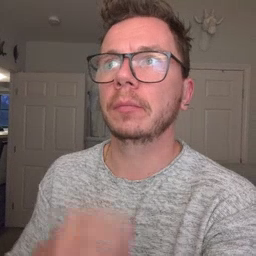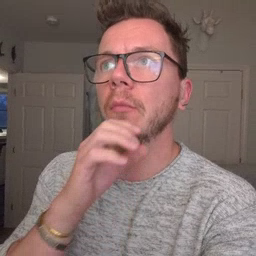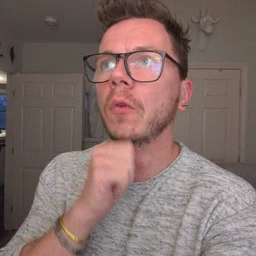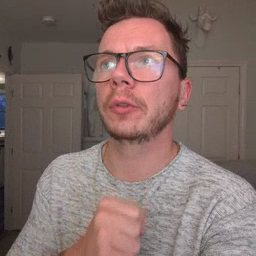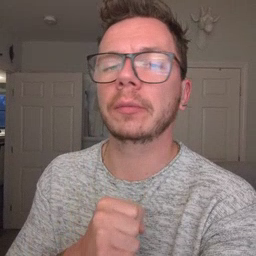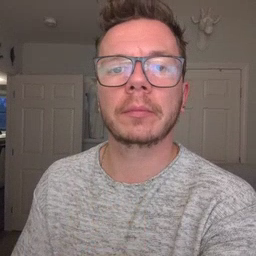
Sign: orange